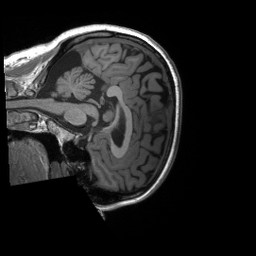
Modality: T1w
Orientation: sagittal
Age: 30
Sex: female
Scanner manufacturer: siemens
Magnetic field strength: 3 T
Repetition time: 2.4 s
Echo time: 0.00224 s